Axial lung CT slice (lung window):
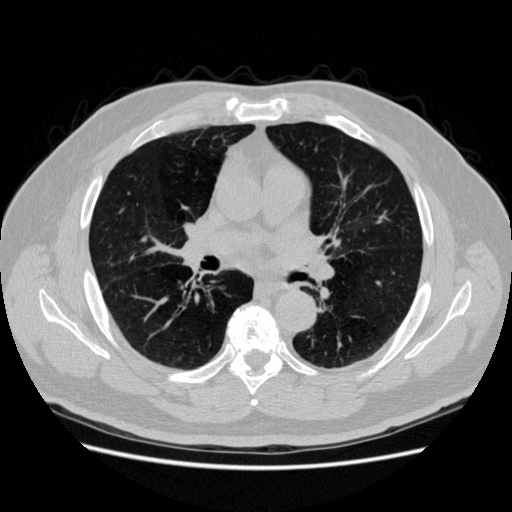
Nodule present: no